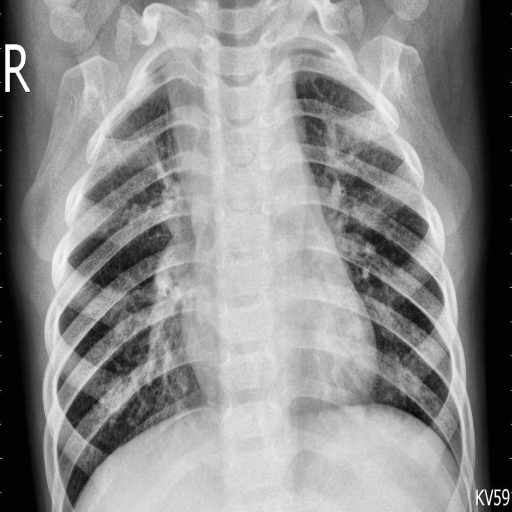
Finding: PNEUMONIA